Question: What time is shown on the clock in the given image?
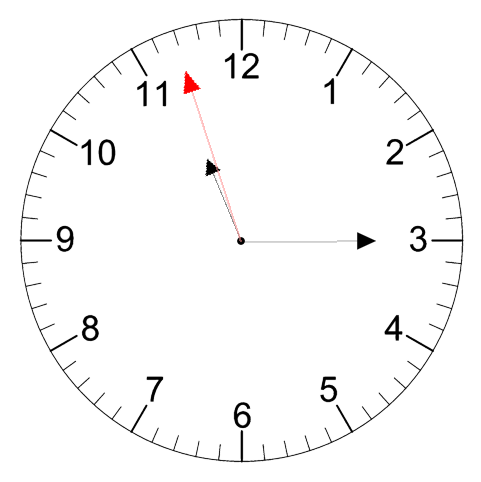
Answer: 11:14:57